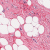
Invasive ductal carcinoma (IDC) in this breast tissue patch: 0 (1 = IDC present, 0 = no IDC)